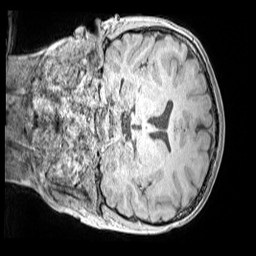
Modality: MP2RAGE
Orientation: coronal
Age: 9
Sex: male
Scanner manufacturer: siemens
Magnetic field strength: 3 T
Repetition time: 4 s
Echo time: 0.00299 s